Chest X-ray:
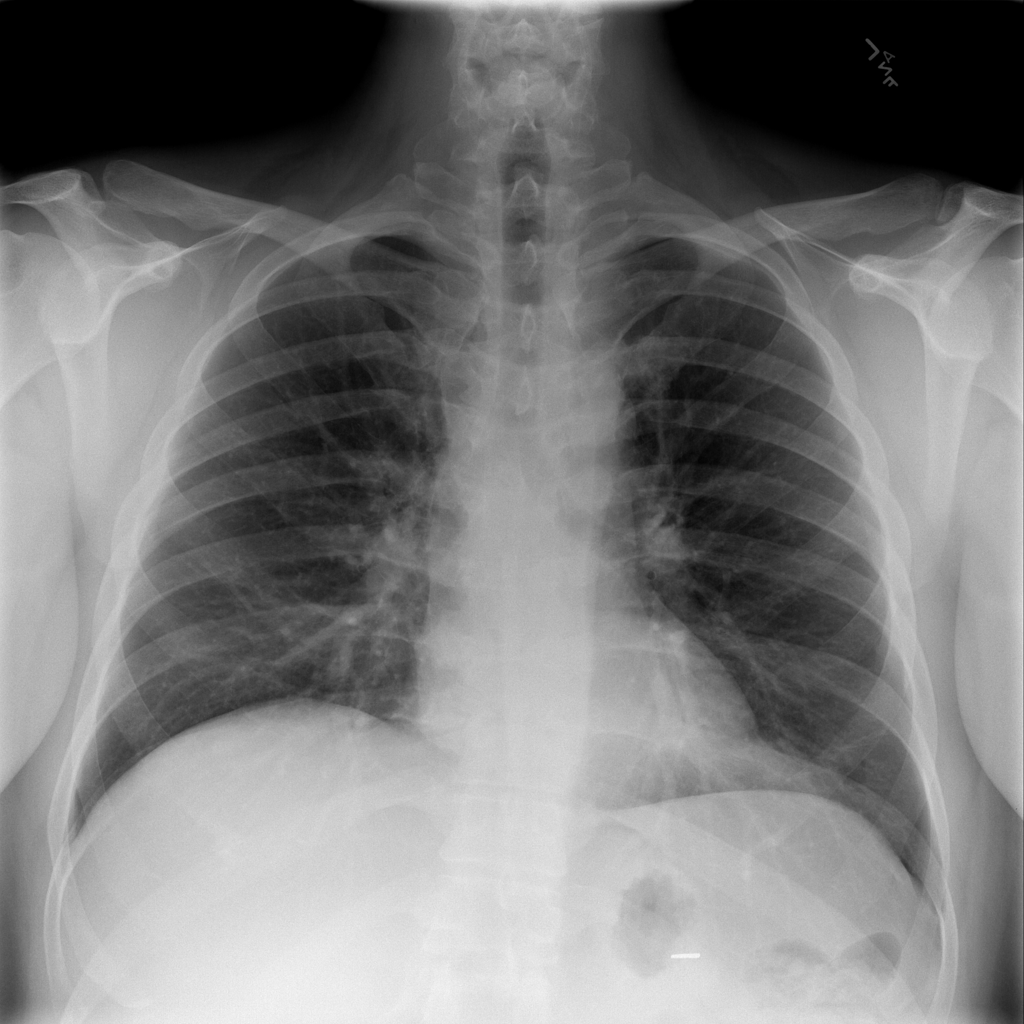
No abnormal finding: yes